Field crop: maize
Growth stage: 2
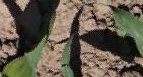
Species: maize